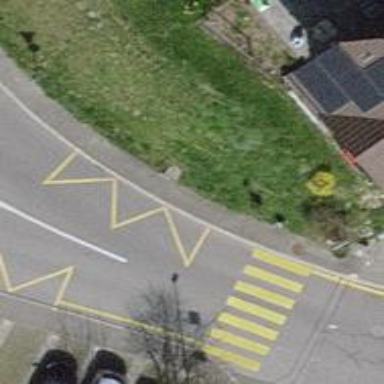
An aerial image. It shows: Bus stop with platform for public transport.